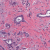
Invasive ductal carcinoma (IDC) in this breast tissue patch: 1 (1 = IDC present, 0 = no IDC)